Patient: sex F, age 54
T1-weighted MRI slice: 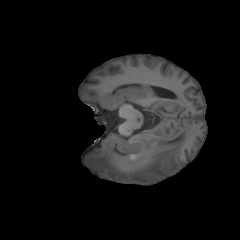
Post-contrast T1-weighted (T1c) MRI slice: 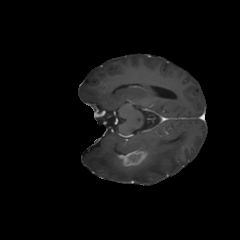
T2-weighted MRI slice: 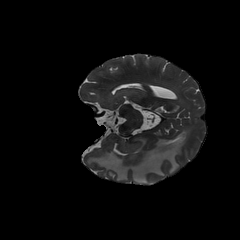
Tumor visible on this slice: yes
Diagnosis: Glioblastoma, IDH-wildtype
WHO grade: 4